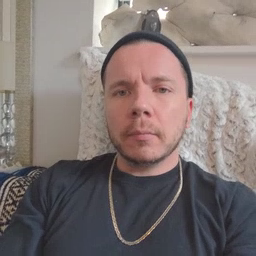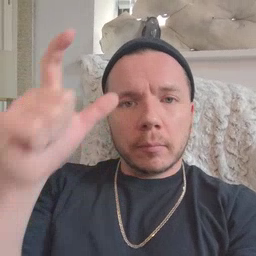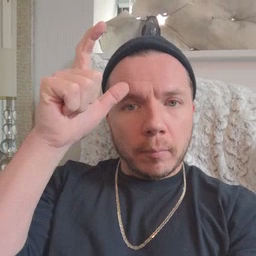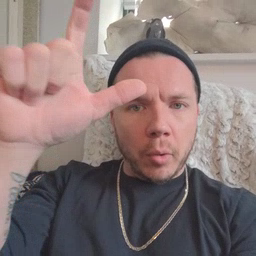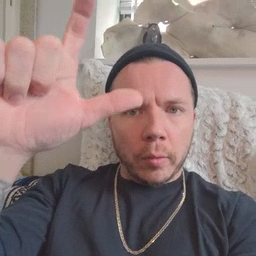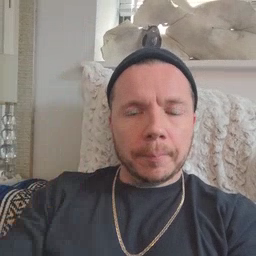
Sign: moon